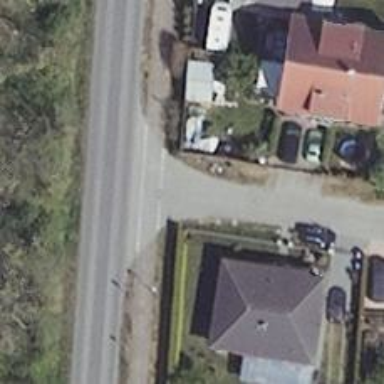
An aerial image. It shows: Road with "give way" sign.